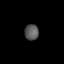
Tissue: lung
Cell type: Epithelial cells
Senescence score: 0.5429
Nuclear area (px): 218
Mean DAPI intensity: 88.06